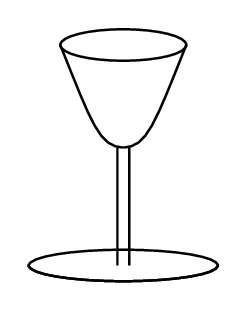
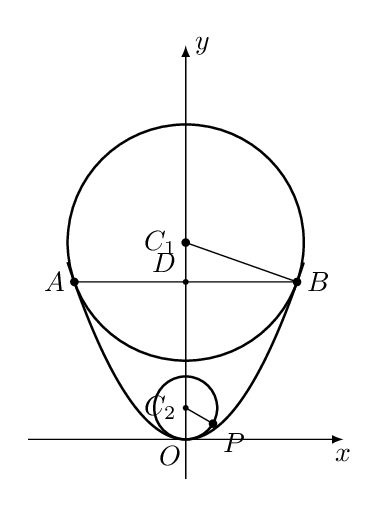
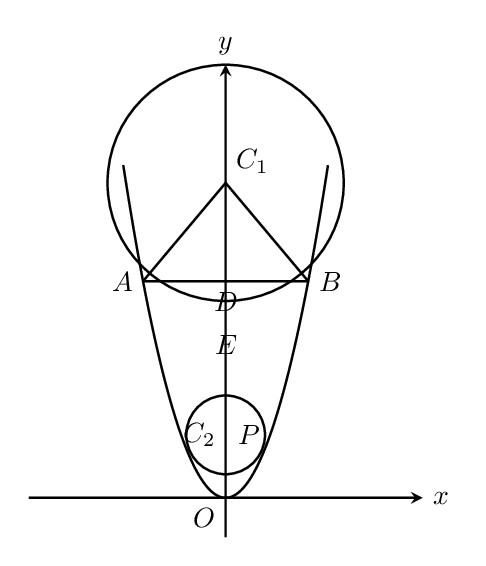
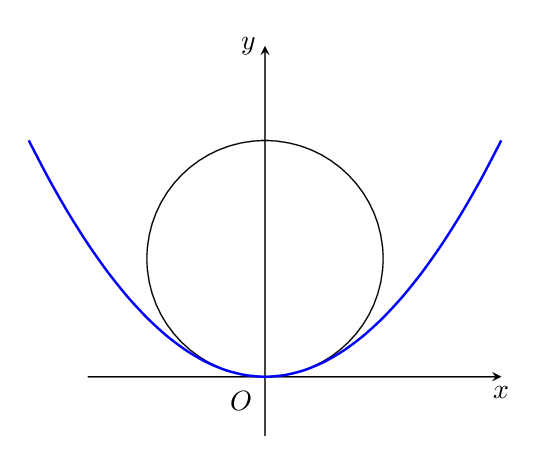
【解答】

\noindent \textbf{【答案】} $4+2\sqrt{3}$；$\left(0,\dfrac{1}{4}\right]$

\vspace{0.2cm}
\noindent \textbf{【分析】} 根据题意，$AB=4$，$C_1A=C_1B=4$，$C_1D\perp AB$，进而得$C_1D=2\sqrt{3}$，$DE=4-2\sqrt{3}$，故最小距离为$OD-DE=4+2\sqrt{3}$；进而建立坐标系，得抛物线的方程为$y=2x^2$，当杯内放入一个小的玻璃球，要使球触及酒杯底部，此时设玻璃球轴截面所在圆的方程为$x^2+(y-r)^2=r^2$，进而只需满足抛物线上的点到圆心的距离大于等于半径恒成立，再根据几何关系求解即可.

\vspace{0.2cm}
\noindent \textbf{【解析】} 因为在杯口放一个半径为4cm的玻璃球，
又因为杯口宽4cm，
所以如图1所示，有$AB=4$，$C_1A=C_1B=4$，$C_1D\perp AB$，
所以$AD=BD=2$，所以$|C_1D|=\sqrt{|C_1B|^2-|DB|^2}=\sqrt{16-4}=2\sqrt{3}$，
所以$DE=4-2\sqrt{3}$，
又因为杯深8cm，即$OD=8$
故最小距离为$OD-DE=4+2\sqrt{3}$

\vspace{0.2cm}

\vspace{0.2cm}
\noindent 如图1所示，建立直角坐标系，易知$B(2,8)$，设抛物线的方程为$y=mx^2$，
所以将$B(2,8)$代入得$m=2$，故抛物线方程为$y=2x^2$，

\vspace{0.2cm}

\vspace{0.2cm}
\noindent 当杯内放入一个小的玻璃球，要使球触及酒杯底部，如图2，
设玻璃球轴截面所在圆的方程为$x^2+(y-r)^2=r^2$，
依题意，需满足抛物线上的点到圆心的距离大于等于半径恒成立，即$\sqrt{x^2+\left(2x^2-r\right)^2}\geq r$，
则有$x^2\left(4x^2+1-4r\right)\geq0$恒成立，解得$1-4r\geq0$，可得$0<r\leq\dfrac{1}{4}$.
所以玻璃球的半径的取值范围为$\left(0,\dfrac{1}{4}\right]$.
故答案为：$4+2\sqrt{3}$；$\left(0,\dfrac{1}{4}\right]$.

\vspace{0.2cm}
\noindent \textbf{【点睛】} 思路点睛：本题第二问解题的关键在于设出球触及酒杯底部的轴截面圆的方程$x^2+(y-r)^2=r^2$，进而将问题转化为抛物线上的点到圆心的距离大于等于半径恒成立求解.